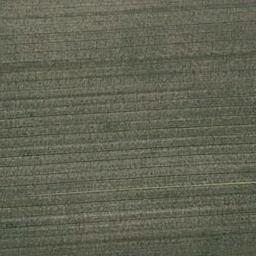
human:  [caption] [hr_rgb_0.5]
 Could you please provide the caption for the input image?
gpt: There are some thin lines in the meadow .

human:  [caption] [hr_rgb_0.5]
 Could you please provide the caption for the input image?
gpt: A large strip of lush green grass .

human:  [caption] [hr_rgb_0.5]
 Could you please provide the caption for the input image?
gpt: This meadow has sparse grasses and a horizontal striped texture .

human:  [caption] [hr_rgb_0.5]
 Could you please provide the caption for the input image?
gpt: The grass is flanked by lush woods .

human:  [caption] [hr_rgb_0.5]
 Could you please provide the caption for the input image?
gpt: A dense brown meadow with some stripes .